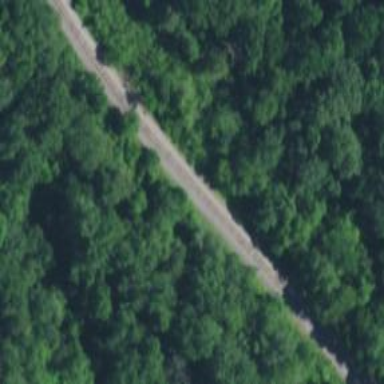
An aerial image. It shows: Railway track.